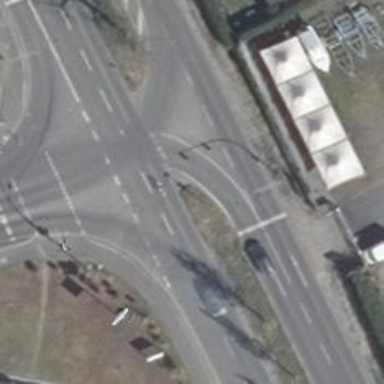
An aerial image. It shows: Road with traffic signals.